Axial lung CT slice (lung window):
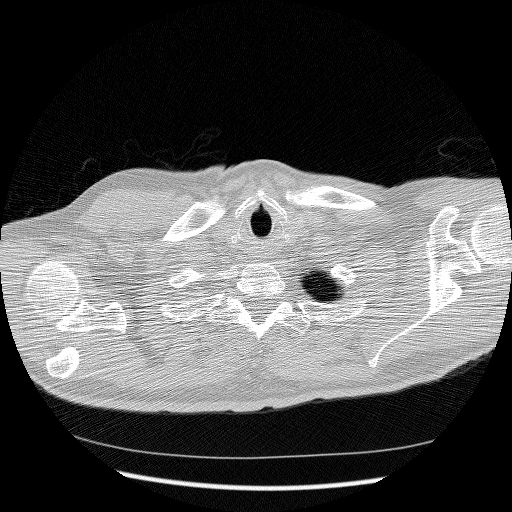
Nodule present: no